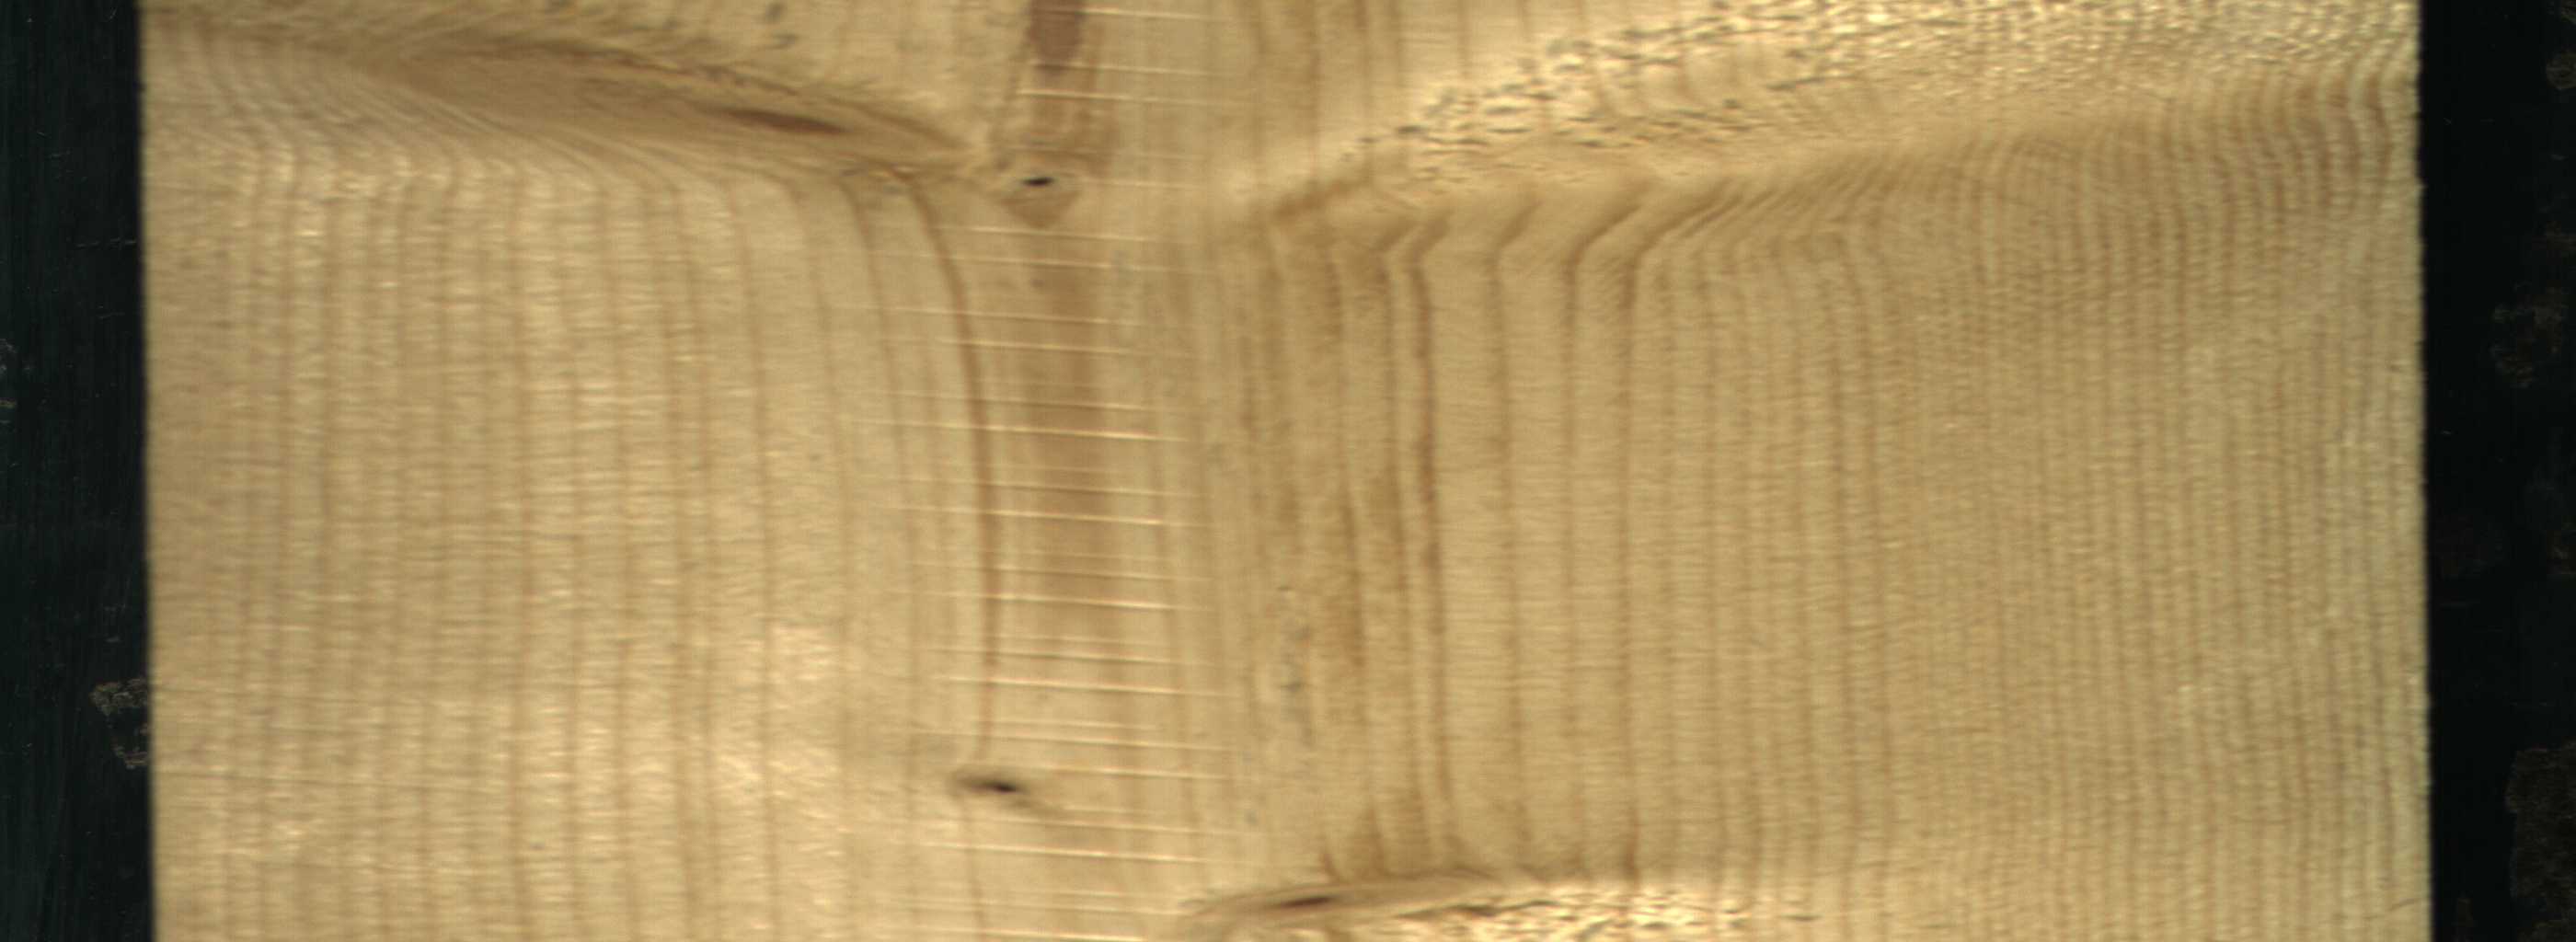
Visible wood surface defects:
Marrow
Dead_Knot
Live_Knot
Live_Knot
Live_Knot